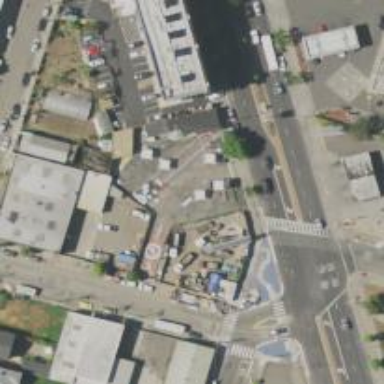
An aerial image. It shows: Marketplace.